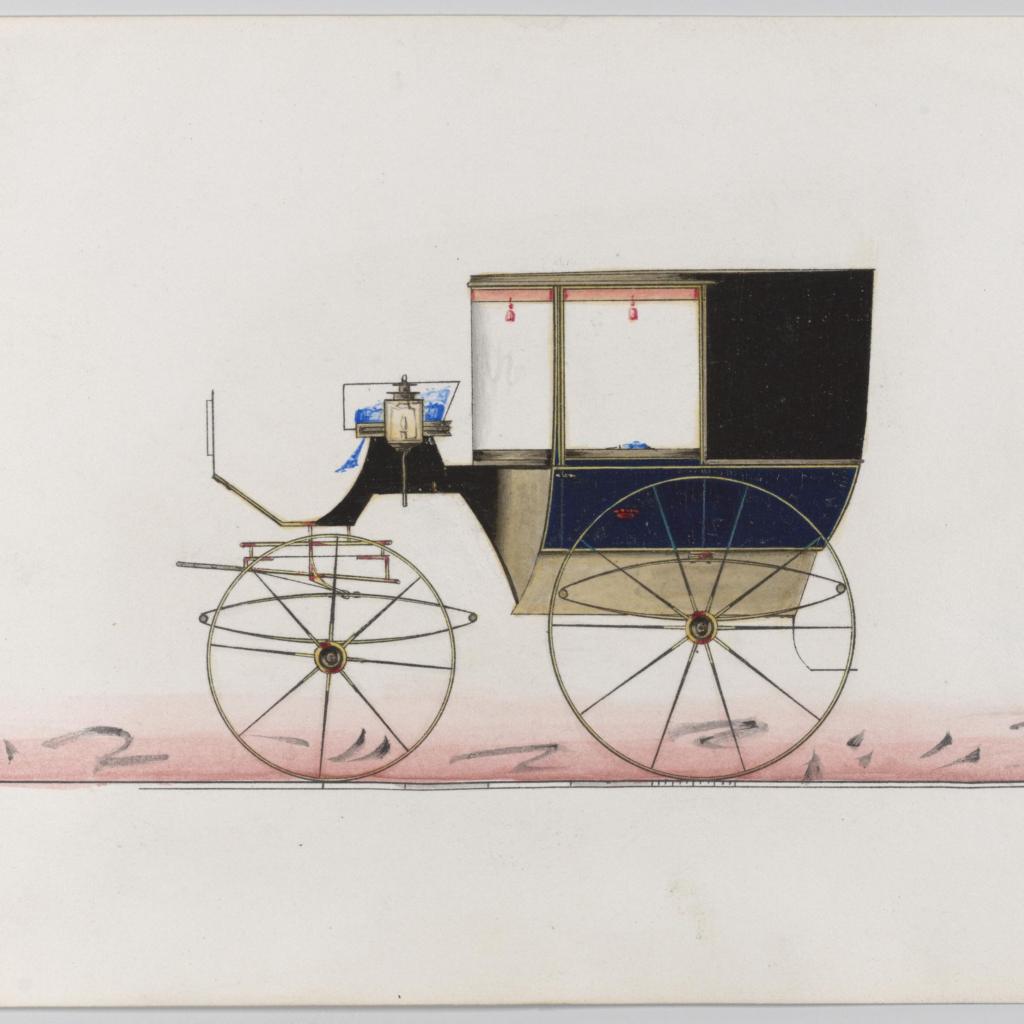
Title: Design for Double Brougham (unnumbered)
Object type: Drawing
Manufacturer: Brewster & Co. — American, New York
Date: ca. 1870
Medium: Pen and black ink, watercolor and gouache with gum arabic and metallic ink.
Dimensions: sheet: 6 x 8 3/4 in. (15.2 x 22.2 cm)
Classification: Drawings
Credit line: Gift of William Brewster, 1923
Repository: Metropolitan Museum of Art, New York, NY